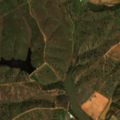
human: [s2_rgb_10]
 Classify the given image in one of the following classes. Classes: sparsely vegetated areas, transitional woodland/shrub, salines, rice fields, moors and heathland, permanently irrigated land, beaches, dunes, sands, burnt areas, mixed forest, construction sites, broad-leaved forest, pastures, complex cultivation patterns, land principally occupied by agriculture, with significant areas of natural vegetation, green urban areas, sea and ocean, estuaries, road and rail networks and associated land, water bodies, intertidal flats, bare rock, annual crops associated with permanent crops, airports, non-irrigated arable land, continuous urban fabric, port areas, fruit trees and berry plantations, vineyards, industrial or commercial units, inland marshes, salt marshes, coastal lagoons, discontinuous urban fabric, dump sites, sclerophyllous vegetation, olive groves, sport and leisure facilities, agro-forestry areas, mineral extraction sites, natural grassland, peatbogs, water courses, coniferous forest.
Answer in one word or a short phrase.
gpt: non-irrigated arable land, olive groves, agro-forestry areas, natural grassland, transitional woodland/shrub